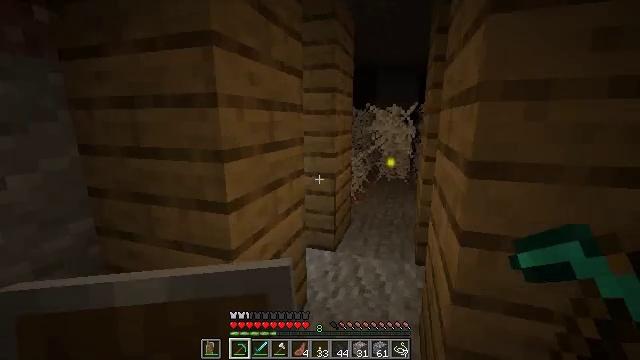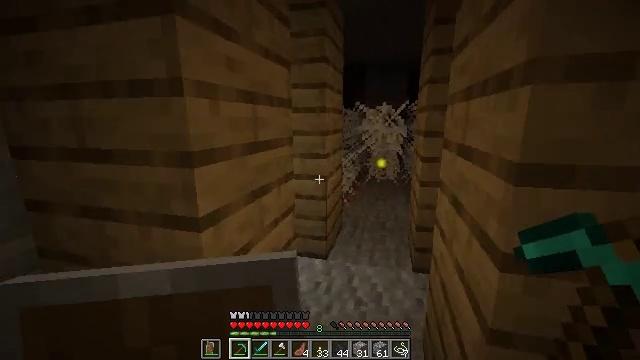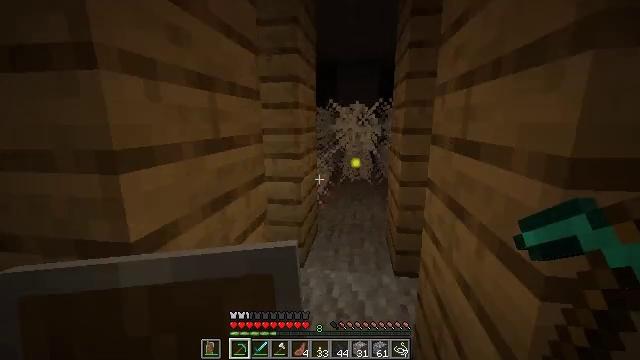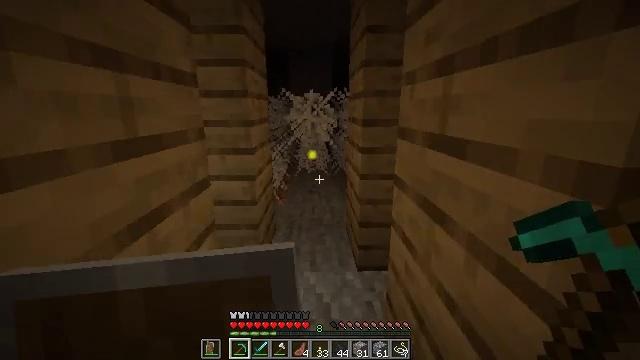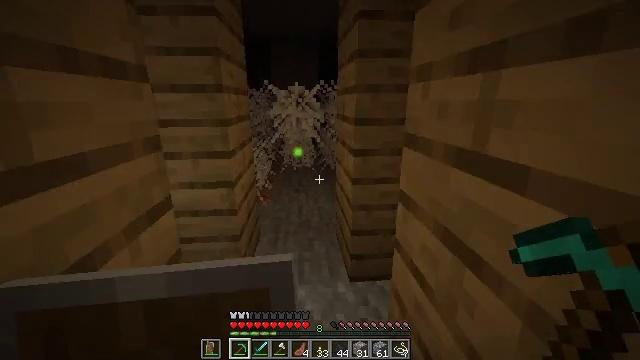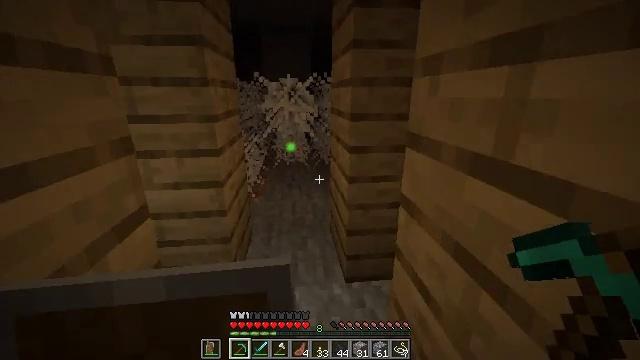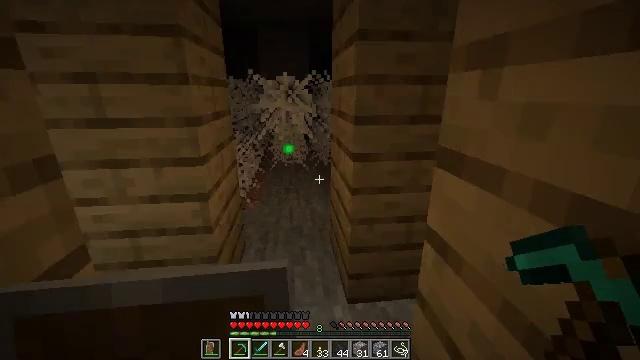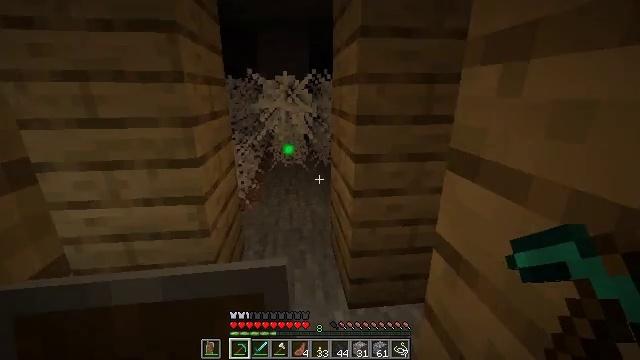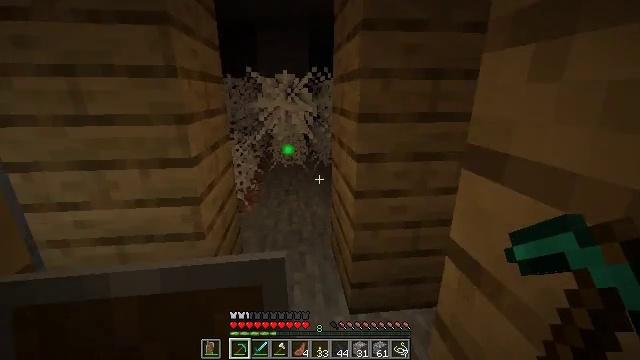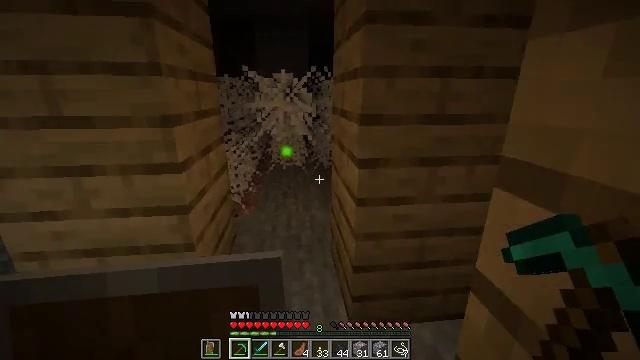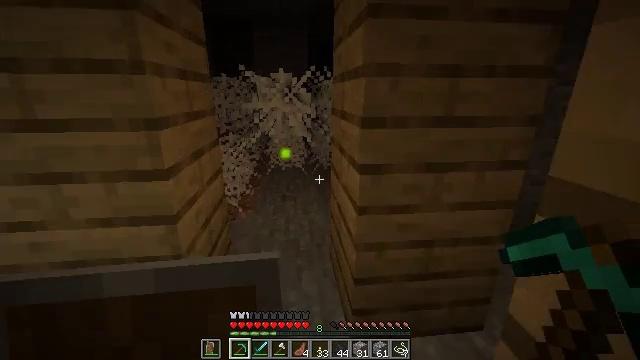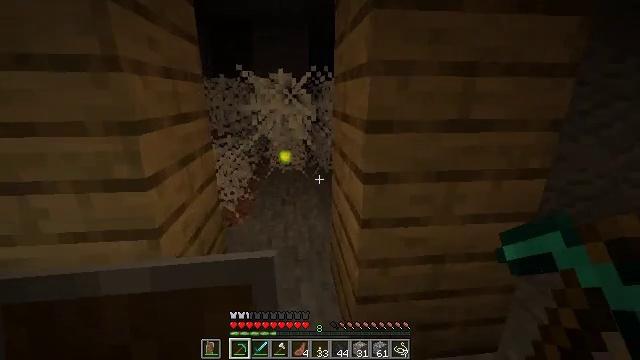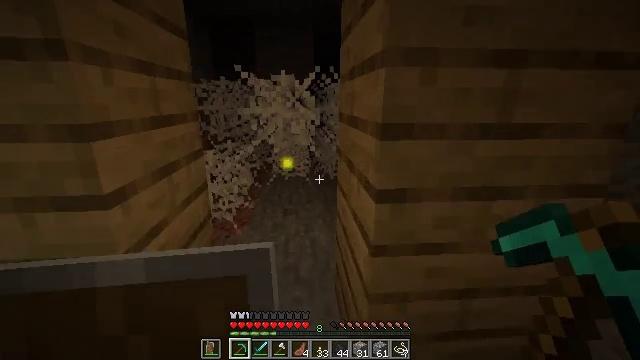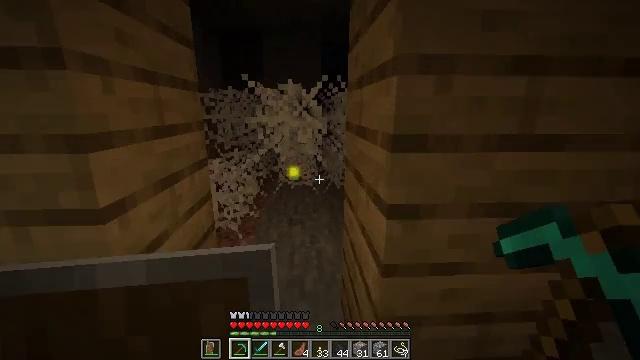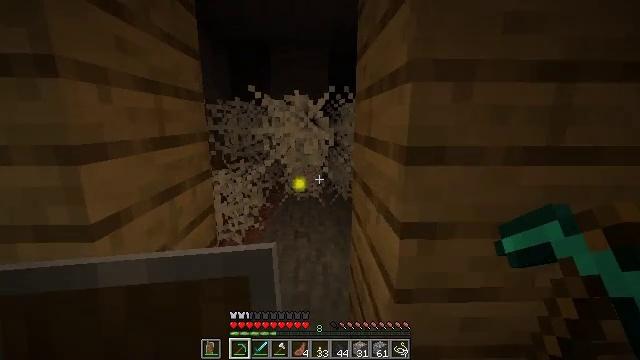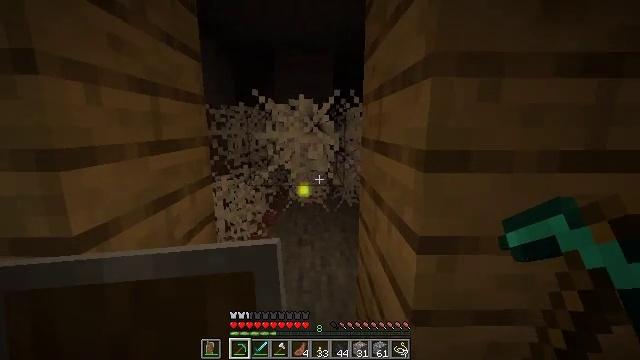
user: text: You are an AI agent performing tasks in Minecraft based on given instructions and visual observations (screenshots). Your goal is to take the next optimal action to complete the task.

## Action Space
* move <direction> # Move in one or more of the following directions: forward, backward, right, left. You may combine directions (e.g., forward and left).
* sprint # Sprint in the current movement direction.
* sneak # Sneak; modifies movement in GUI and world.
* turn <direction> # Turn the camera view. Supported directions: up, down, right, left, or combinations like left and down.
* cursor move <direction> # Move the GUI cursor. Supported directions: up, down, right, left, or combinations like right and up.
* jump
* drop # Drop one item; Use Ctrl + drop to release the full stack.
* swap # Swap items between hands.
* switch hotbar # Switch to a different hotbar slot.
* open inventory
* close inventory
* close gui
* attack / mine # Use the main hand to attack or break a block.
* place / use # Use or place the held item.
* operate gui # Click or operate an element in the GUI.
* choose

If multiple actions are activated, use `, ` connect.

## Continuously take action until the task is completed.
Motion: motion action
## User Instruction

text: Remove the cobweb to avoid getting stuck.
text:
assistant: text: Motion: move forward, turn right
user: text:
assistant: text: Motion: move forward, turn right
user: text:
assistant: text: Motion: move forward, turn right and down
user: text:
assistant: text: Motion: move forward, turn right and down
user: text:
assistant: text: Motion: move forward, turn right and down
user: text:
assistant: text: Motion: no_op
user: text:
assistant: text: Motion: no_op
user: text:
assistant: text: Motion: no_op
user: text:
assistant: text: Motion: move forward
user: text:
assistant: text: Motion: move forward
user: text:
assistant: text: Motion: move forward
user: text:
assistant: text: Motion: move forward, turn left
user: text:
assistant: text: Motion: turn left and up
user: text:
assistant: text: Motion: turn left and up
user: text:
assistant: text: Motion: turn up
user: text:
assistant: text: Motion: no_op
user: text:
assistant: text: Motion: no_op
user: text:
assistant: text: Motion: no_op
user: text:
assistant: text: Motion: no_op
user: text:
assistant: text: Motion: no_op
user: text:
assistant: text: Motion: no_op
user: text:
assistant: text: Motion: no_op
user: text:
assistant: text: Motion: no_op
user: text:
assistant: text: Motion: no_op
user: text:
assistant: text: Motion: no_op
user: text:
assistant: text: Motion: no_op
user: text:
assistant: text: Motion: no_op
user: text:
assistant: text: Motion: no_op
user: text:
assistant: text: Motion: no_op
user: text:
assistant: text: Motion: no_op